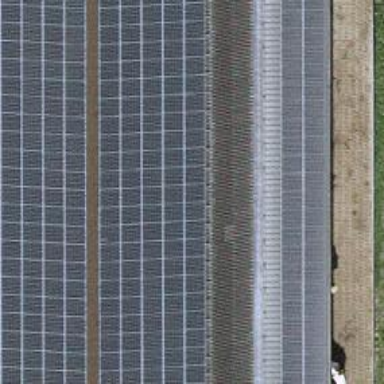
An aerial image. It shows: Solar power generator.